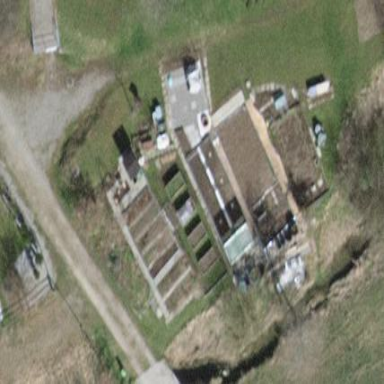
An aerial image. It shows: Area designated for allotments.